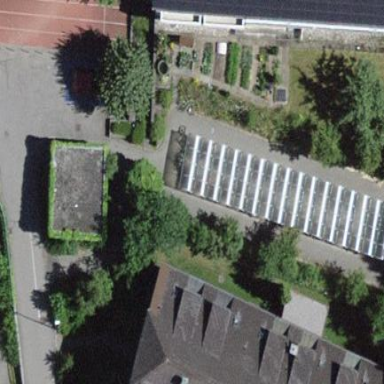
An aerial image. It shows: View of roof of building.